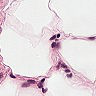
Metastatic tissue present: no